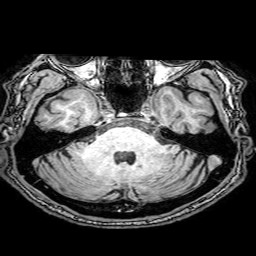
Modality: T1w
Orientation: coronal
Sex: male
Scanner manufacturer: philips
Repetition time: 0.008159 s
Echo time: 0.00376 s